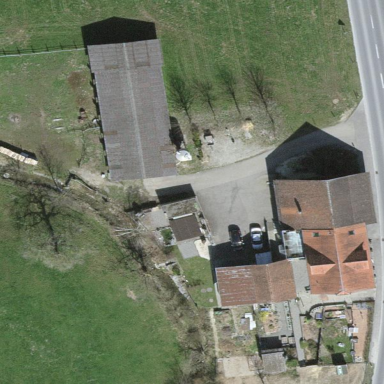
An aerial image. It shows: Farmyard area.